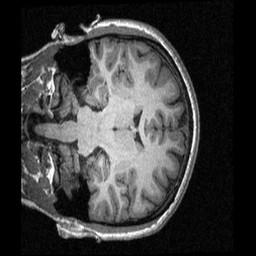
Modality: T1w
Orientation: coronal
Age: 18
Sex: female